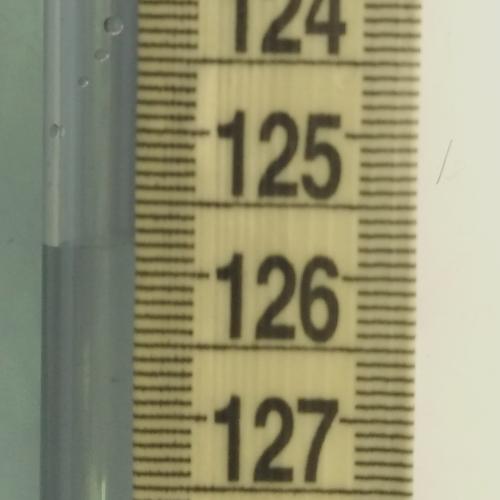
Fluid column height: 125.8 cm